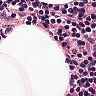
Metastatic tissue present: no